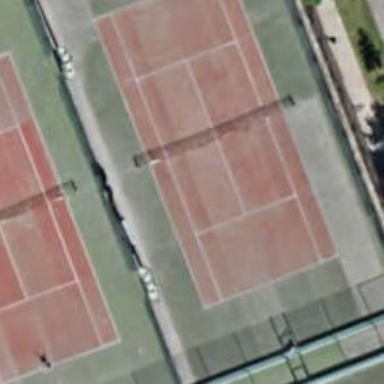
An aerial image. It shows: Tennis court on pitch.